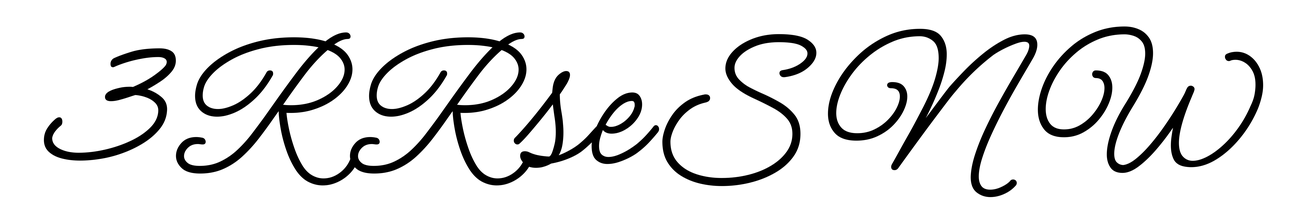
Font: MeowScript-Regular